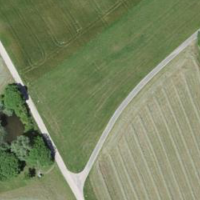
EUNIS habitat code: 52
Species observed at this site:
Equisetum arvense